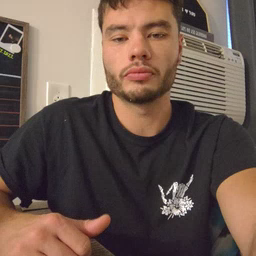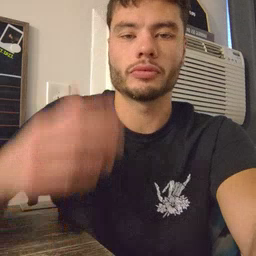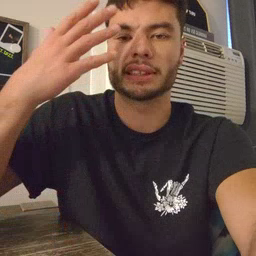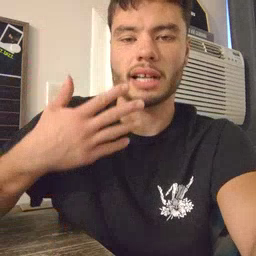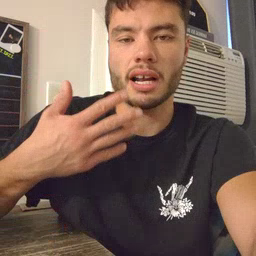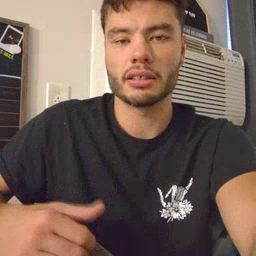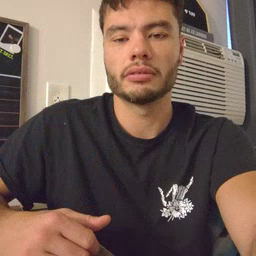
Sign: sad